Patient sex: M
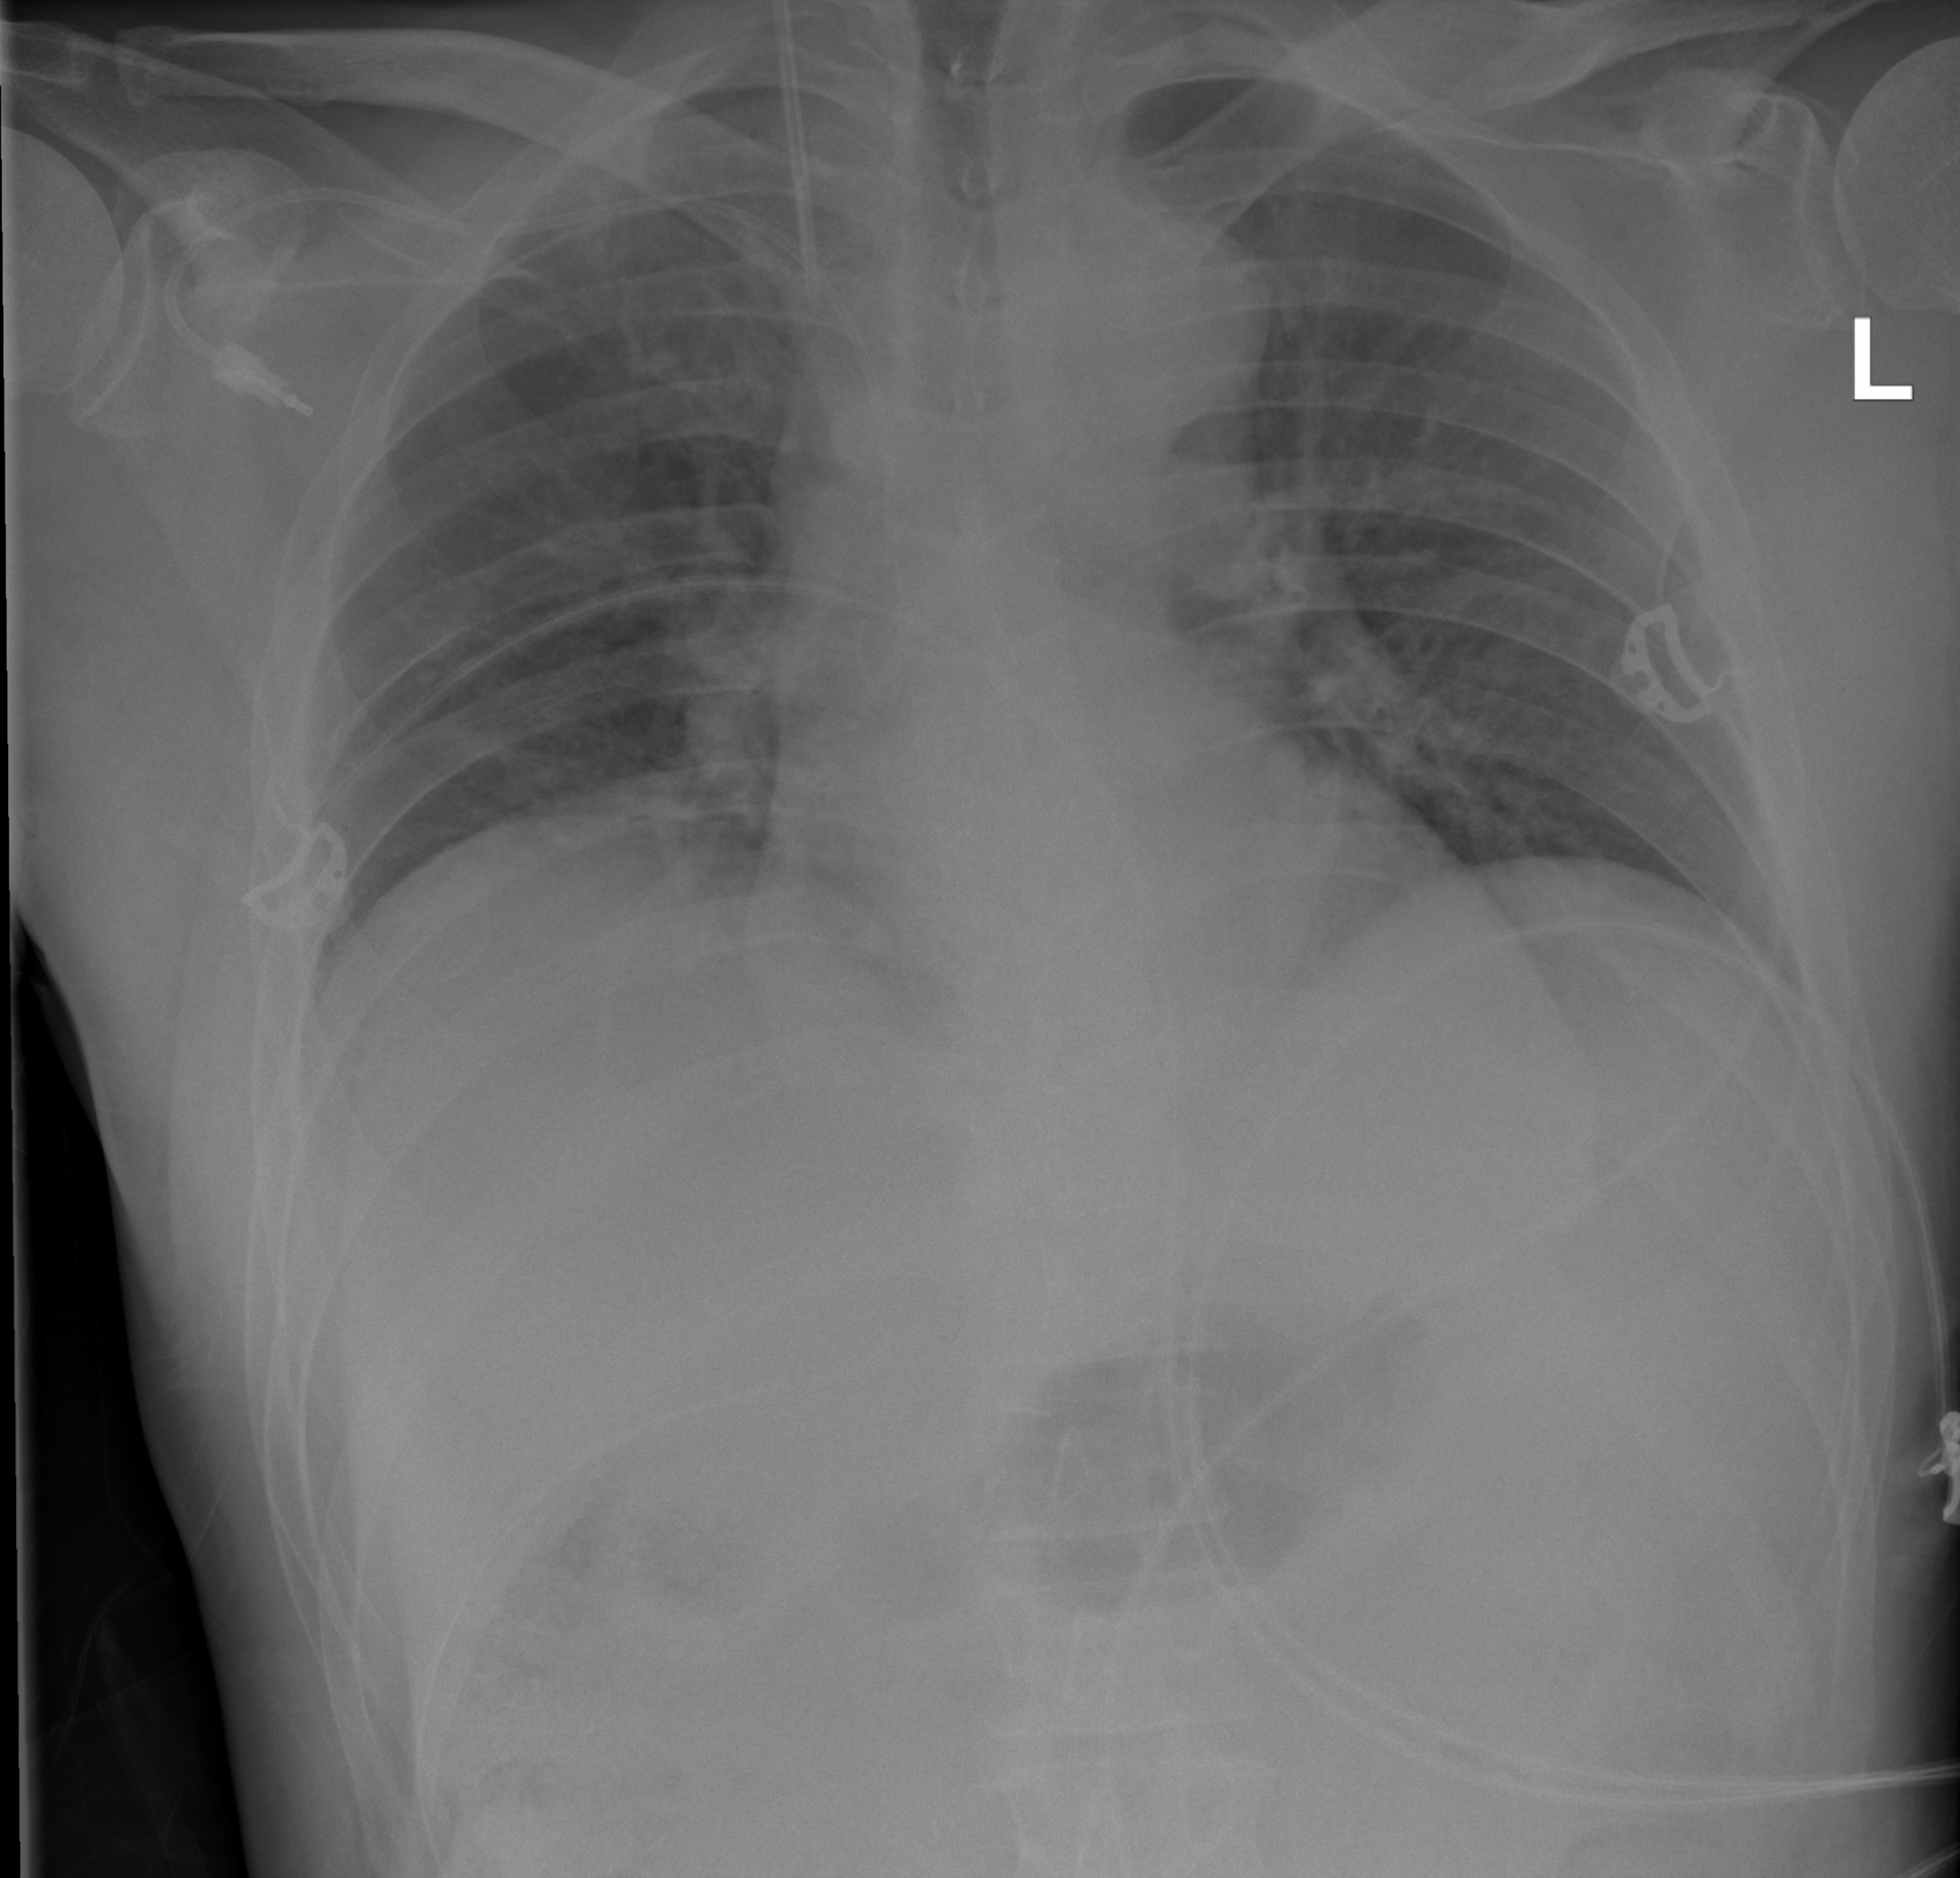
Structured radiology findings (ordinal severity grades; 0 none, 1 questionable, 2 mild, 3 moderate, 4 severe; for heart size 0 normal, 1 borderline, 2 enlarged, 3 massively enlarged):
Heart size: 0
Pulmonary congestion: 2
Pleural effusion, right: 0
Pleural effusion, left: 0
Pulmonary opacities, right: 0
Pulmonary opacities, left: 0
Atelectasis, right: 2
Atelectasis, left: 2